Question: I have an attendance app that contains multiple users, I am trying to retrieve and display some of the user details to a list name/surname/empId. When my code is executed it retrieves and shows the first name but not the other 2 values. When debugged the values show as NULL and i cant not see what I have missed. hopefully some fresh eyes can help
any help really appreciated - code below with images
'''
[//Activity code to get data
protected void onStart() {
super.onStart();
databaseOut.addValueEventListener(new ValueEventListener() {
@Override
public void onDataChange(DataSnapshot dataSnapshot) {
userList.clear();
for (DataSnapshot postSnapshot : dataSnapshot.getChildren()) {
User user = postSnapshot.getValue(User.class);
userList.add(user);
}
zz_List_Users userListAdapter = new zz_List_Users(updateEmployeeDetailsActivity.this, userList);
listViewUsers.setAdapter(userListAdapter);
}
@Override
public void onCancelled(DatabaseError databaseError) {
}
});
}][1]
'''
//User list code of data i want to retrieved and add to the list
'''
public class zz_List_Users extends ArrayAdapter<User> {
private Activity context;
List<User> userList;
public zz_List_Users(Activity context, List<User> userList) {
super(context, R.layout.zz_list_user, userList);
this.context = context;
this.userList = userList;
}
@Override
public View getView(int position, View convertView, ViewGroup parent) {
LayoutInflater inflater = context.getLayoutInflater();
View listViewItem = inflater.inflate(R.layout.zz_list_user, null, true);
TextView textViewNameU = (TextView) listViewItem.findViewById(R.id.textViewNameU);
TextView textViewSurname = (TextView) listViewItem.findViewById(R.id.textViewSurnameU);
TextView textViewEmpId = (TextView) listViewItem.findViewById(R.id.textViewEmpIdU);
User user = userList.get(position);
textViewSurname.setText(user.getSurname());
textViewEmpId.setText(user.getEmpId());
textViewNameU.setText(user.getName());
return listViewItem;
}
}
'''
//User Class
'''
public class User {
private String userId;
private String name;
private String surname;
private String empId;
private String password;
private String address;
private String postCode;
private String userEmail;
public boolean adminUser;
public User(){
}
public User(String userId, String name, String surname, String empId, String password, String address, String postCode, String userEmail, boolean adminUser) {
this.userId = userId;
this.name = name;
this.surname = surname;
this.empId = empId;
this.password = password;
this.address = address;
this.postCode = postCode;
this.userEmail = userEmail;
this.adminUser = adminUser;
}
public String getUserId() {
return userId;
}
public String getName() {
return name;
}
public String getSurname() {
return surname;
}
public String getEmpId() { return empId; }
public String getPassword() {
return password;
}
public String getAddress() { return address; }
public String getPostCode() {return postCode; }
public String getUserEmail() {return userEmail; }
public boolean getAdminUser() {return adminUser; }
}
'''
Any help really appreciated
'''
//Firebase JSON
{
"users" : {
"1mXbSGCzGmbCp7lLXjxjX2kihHI3" : {
"address" : "31 moyola drive shantallow",
"adminUser" : true,
"employeeId" : "902488",
"firstName" : "Sarah",
"password" : "solskjaer",
"postCode" : "bt48 0GE",
"surname" : "Breslin",
"userEmail" : "sarahbreslin81@hotmail.com",
"userId" : "1mXbSGCzGmbCp7lLXjxjX2kihHI3"
},
"O0MYu0YmENgodYSHU0BkMSFQCFj2" : {
"address" : "123 Elaghmore Park",
"adminUser" : true,
"employeeId" : "902499",
"firstName" : "Seamus",
"password" : "solskjaer",
"postCode" : "BT48 8DY",
"surname" : "Ferry",
"userEmail" : "seamyferry@hotmail.co.uk",
"userId" : "O0MYu0YmENgodYSHU0BkMSFQCFj2"
}
}
}
'''
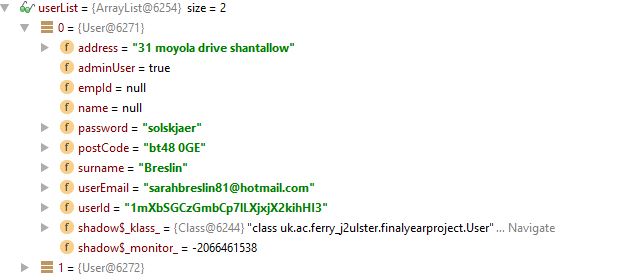
Answer: your fields must have the same name as it is in the firebase response.
so in 'User' class change 'name' to 'firstName' as in your response. also 'empId' to 'employeeId'.
the same for other fields.
so use this <URL> to generate your to avoid this kind of problems.
there is a helpful <URL> in Android studio too.